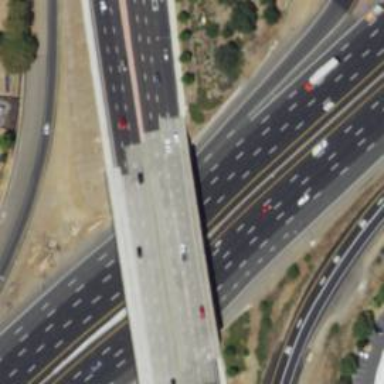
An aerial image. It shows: Motorway.